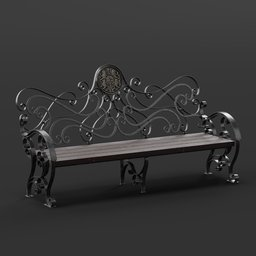
Label: furniture